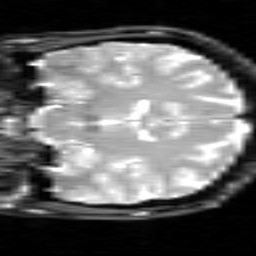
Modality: inplaneT2
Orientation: coronal
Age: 49
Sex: female